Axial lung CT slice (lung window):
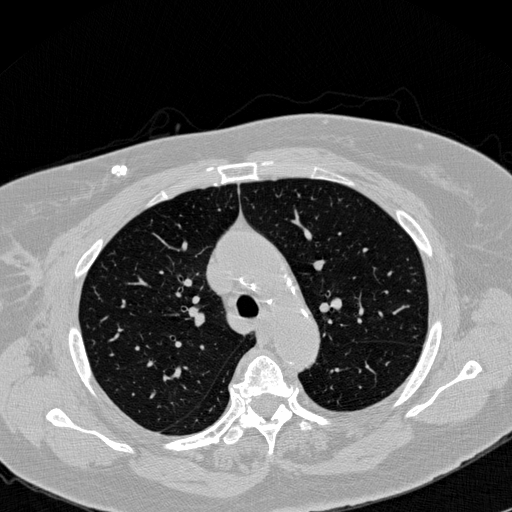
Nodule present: no